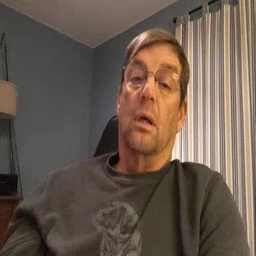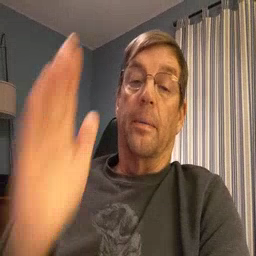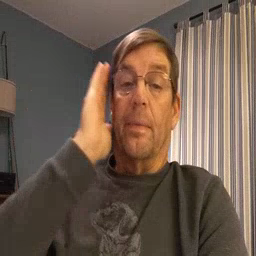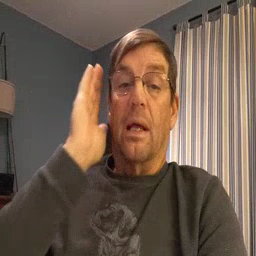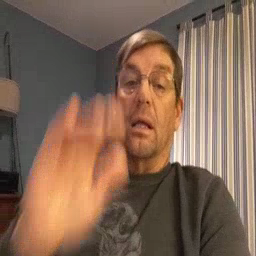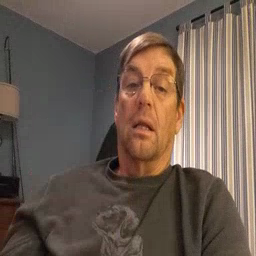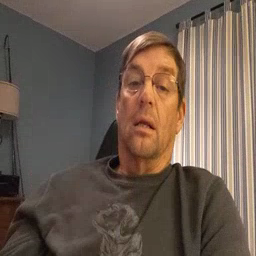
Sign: bed